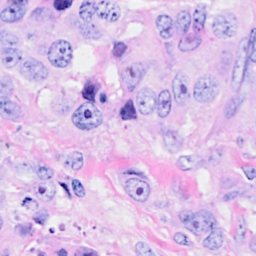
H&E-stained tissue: Breast